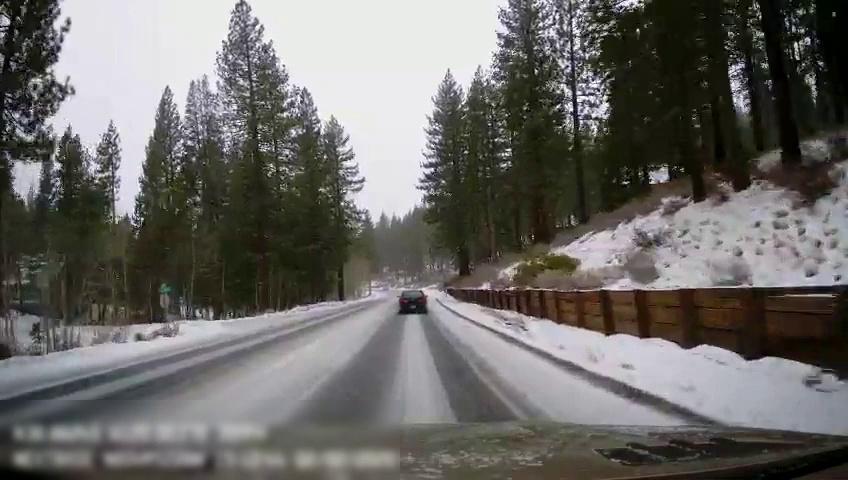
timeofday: Day
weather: Snowy
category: Drivable Space
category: Vehicles | Car
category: Traffic | Signs